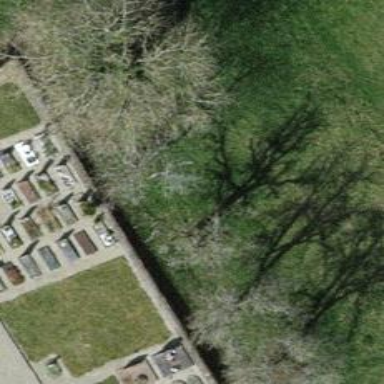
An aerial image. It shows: Single tag "natural: tree."